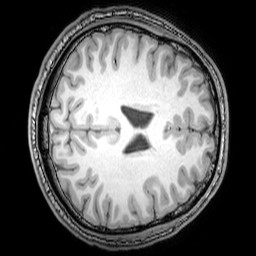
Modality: T1w
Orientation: axial
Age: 24
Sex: male
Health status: healthy
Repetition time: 0.081 s
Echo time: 0.037 s